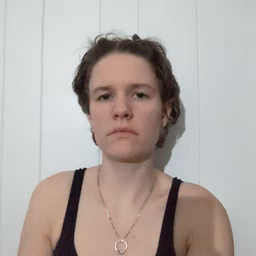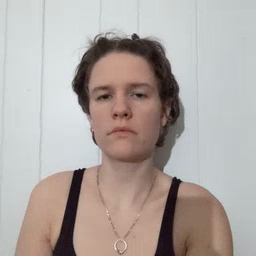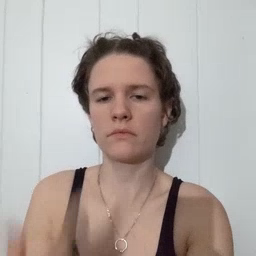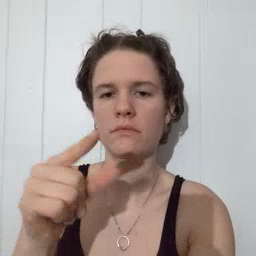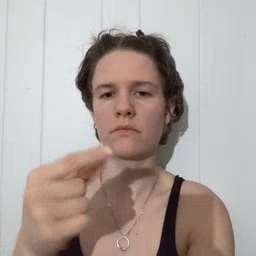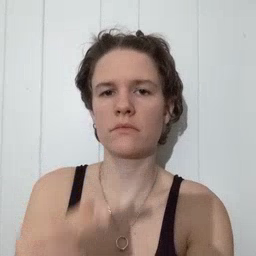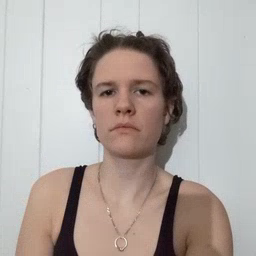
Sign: green